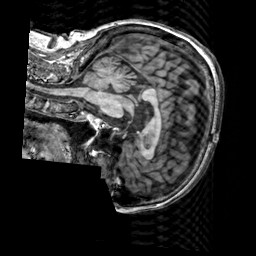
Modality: T1w
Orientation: sagittal
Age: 67
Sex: female
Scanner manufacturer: siemens
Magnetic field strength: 3 T
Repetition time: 2.3 s
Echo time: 0.00303 s